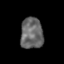
Tissue: skin
Cell type: Epithelial cells
Senescence score: 0.2222
Nuclear area (px): 687
Mean DAPI intensity: 104.409